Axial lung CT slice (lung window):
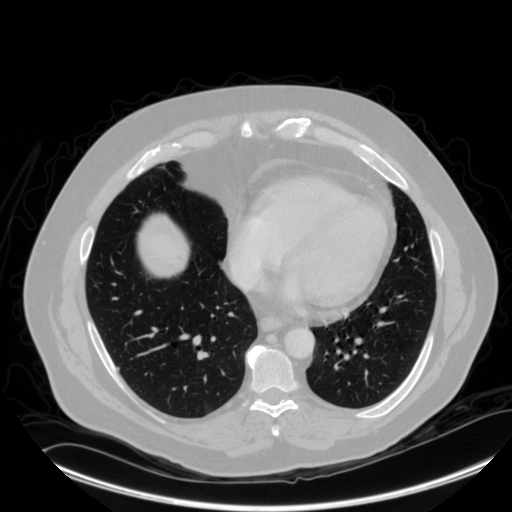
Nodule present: yes
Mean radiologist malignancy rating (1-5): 2